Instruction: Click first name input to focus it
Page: traveler
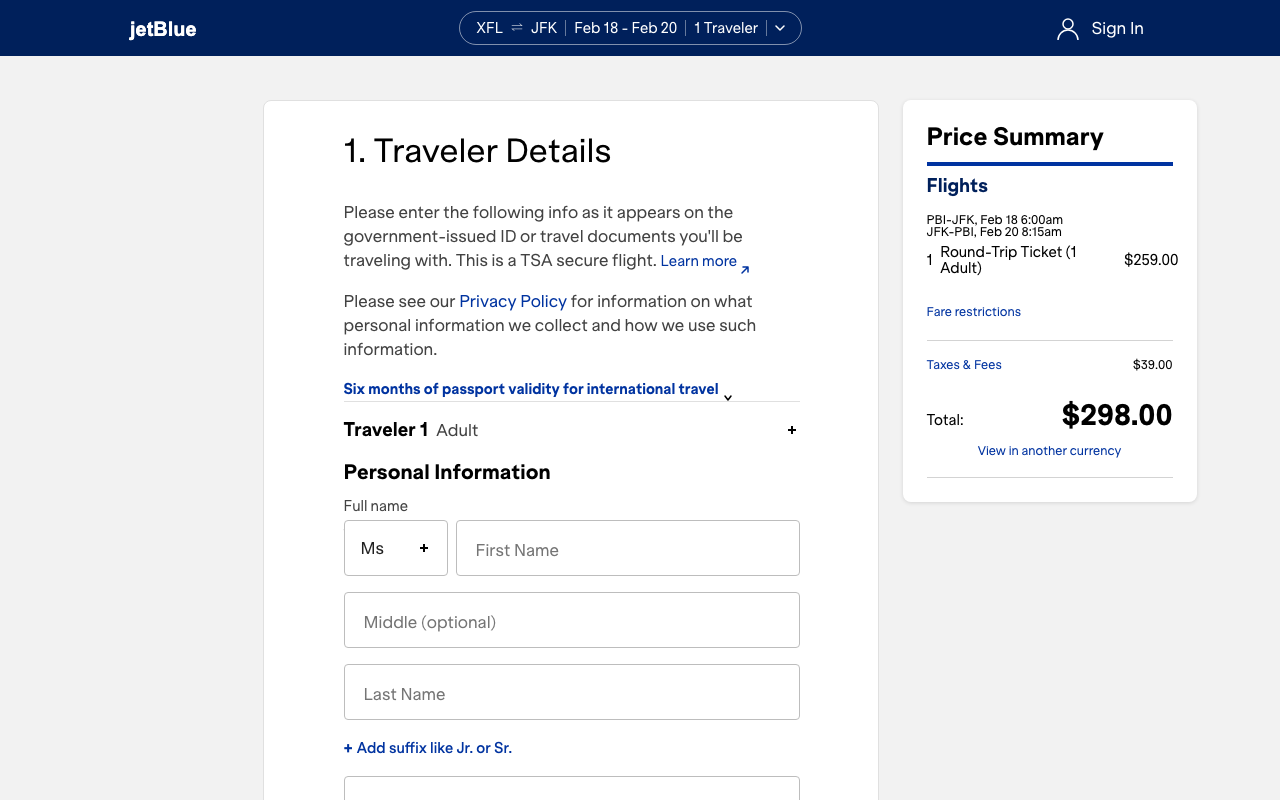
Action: click